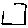
Label: square